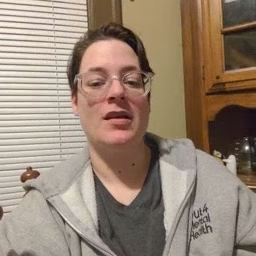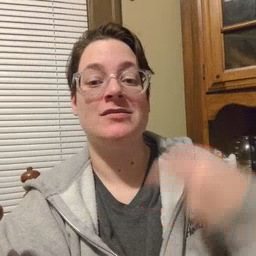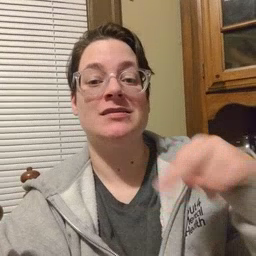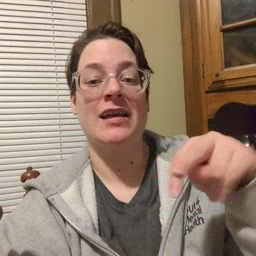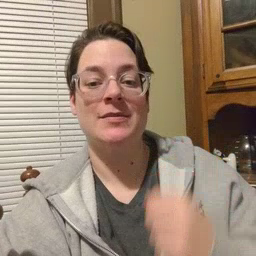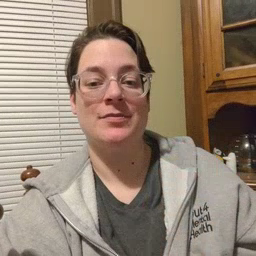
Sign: dance